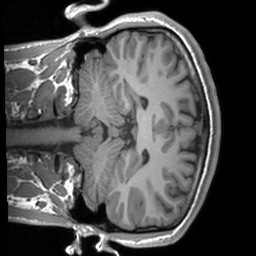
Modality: T1w
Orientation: coronal
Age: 19
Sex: male
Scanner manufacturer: siemens
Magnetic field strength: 3 T
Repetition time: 1.9 s
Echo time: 0.00226 s